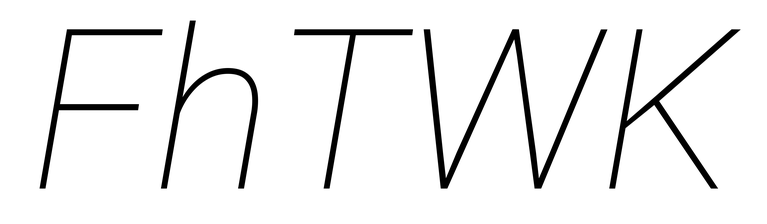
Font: Roboto-Italic_Thin_Italic